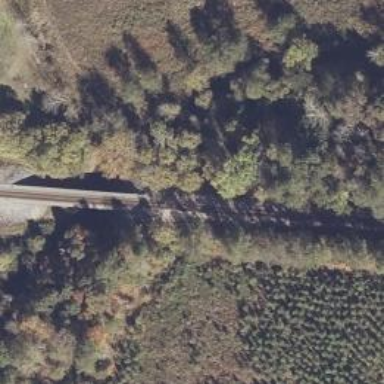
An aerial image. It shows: Railway bridge.